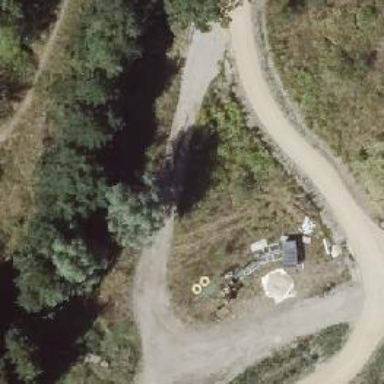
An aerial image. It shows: Gravel track with grade 2 tracktype.